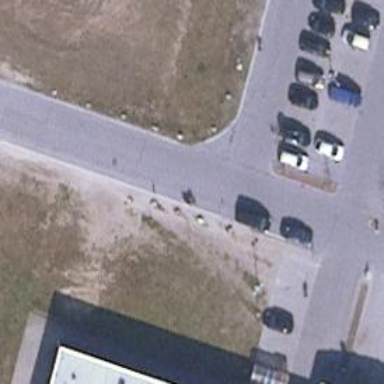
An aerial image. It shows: Parking aisle designated as service road.